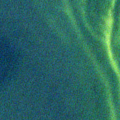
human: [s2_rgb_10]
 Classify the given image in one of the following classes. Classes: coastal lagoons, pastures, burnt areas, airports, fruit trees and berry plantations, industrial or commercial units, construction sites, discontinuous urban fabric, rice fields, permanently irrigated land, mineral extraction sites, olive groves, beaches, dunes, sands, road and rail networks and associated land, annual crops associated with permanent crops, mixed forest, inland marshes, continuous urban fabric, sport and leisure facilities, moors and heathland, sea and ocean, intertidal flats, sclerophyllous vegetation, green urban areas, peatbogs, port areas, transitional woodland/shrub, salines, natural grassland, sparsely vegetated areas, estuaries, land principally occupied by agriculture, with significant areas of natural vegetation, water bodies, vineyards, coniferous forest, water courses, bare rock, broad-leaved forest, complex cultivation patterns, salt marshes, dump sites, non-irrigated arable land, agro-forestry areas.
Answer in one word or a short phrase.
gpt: sea and ocean